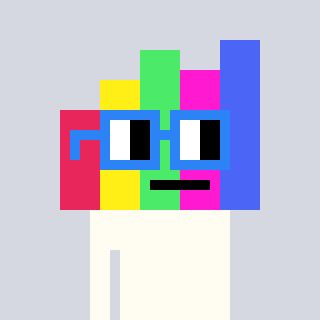
a pixel art character with square blue glasses, a bar chart-shaped head and a purple-colored body on a cool background